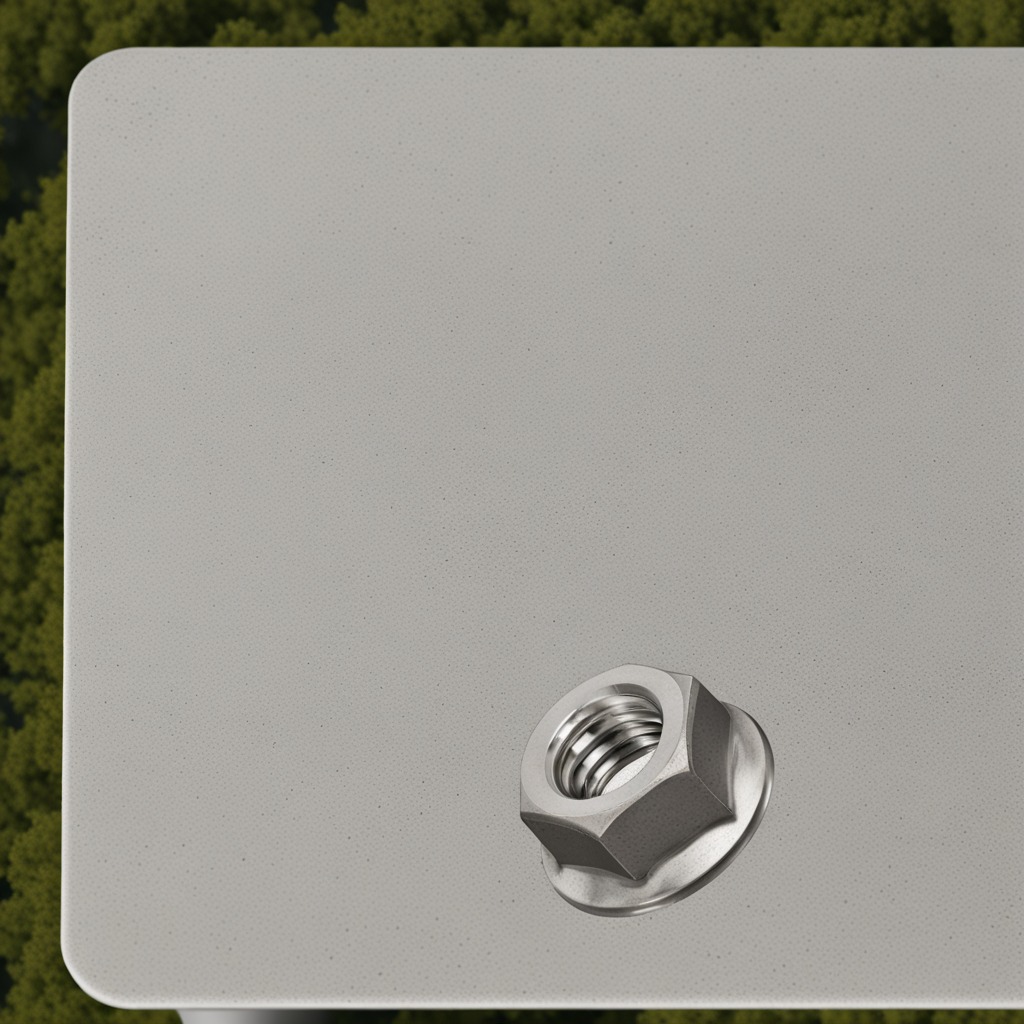
A metal nut lies on the table.